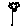
Label: flower